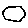
Label: hexagon